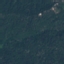
Land use / land cover: Forest